Question: I'm new to Google Sheets.
I try to count values in column A using ArrayFormula and CountIf, but the result is not I want.
I try in each row with this
'''
=COUNTIF($A$2:A2,A2)
'''
so each row will count values from A2 until the row appears.
But if I try with arrayformula, the result is different
'''
=ARRAYFORMULA(COUNTIF($A$2:A,A2:A))
'''

This is <URL>
Please Help me,
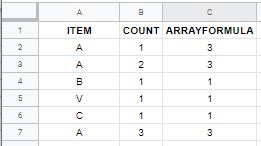
Answer: '''
=ARRAYFORMULA(IF(LEN(A2:A), COUNTIFS(A2:A, A2:A, ROW(A2:A), "<="&ROW(A2:A)), ))
'''
<URL>